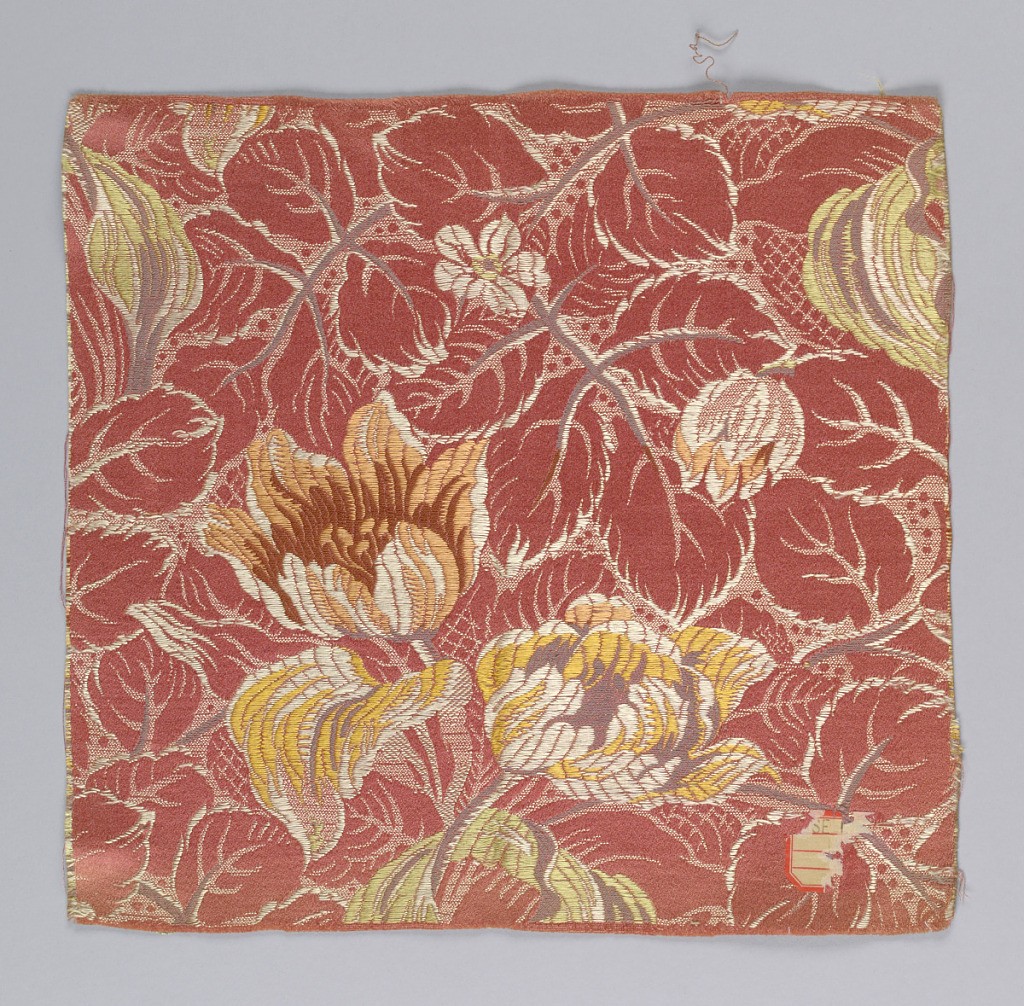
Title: Samples
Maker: Orinoka Mills, Philadelphia, Pennsylvania, USA
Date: ca. 1910
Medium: Technique: woven
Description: a. pink ground with floral motif
b. dark red ground with floral motif
c. rust color ground with floral motif